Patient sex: F
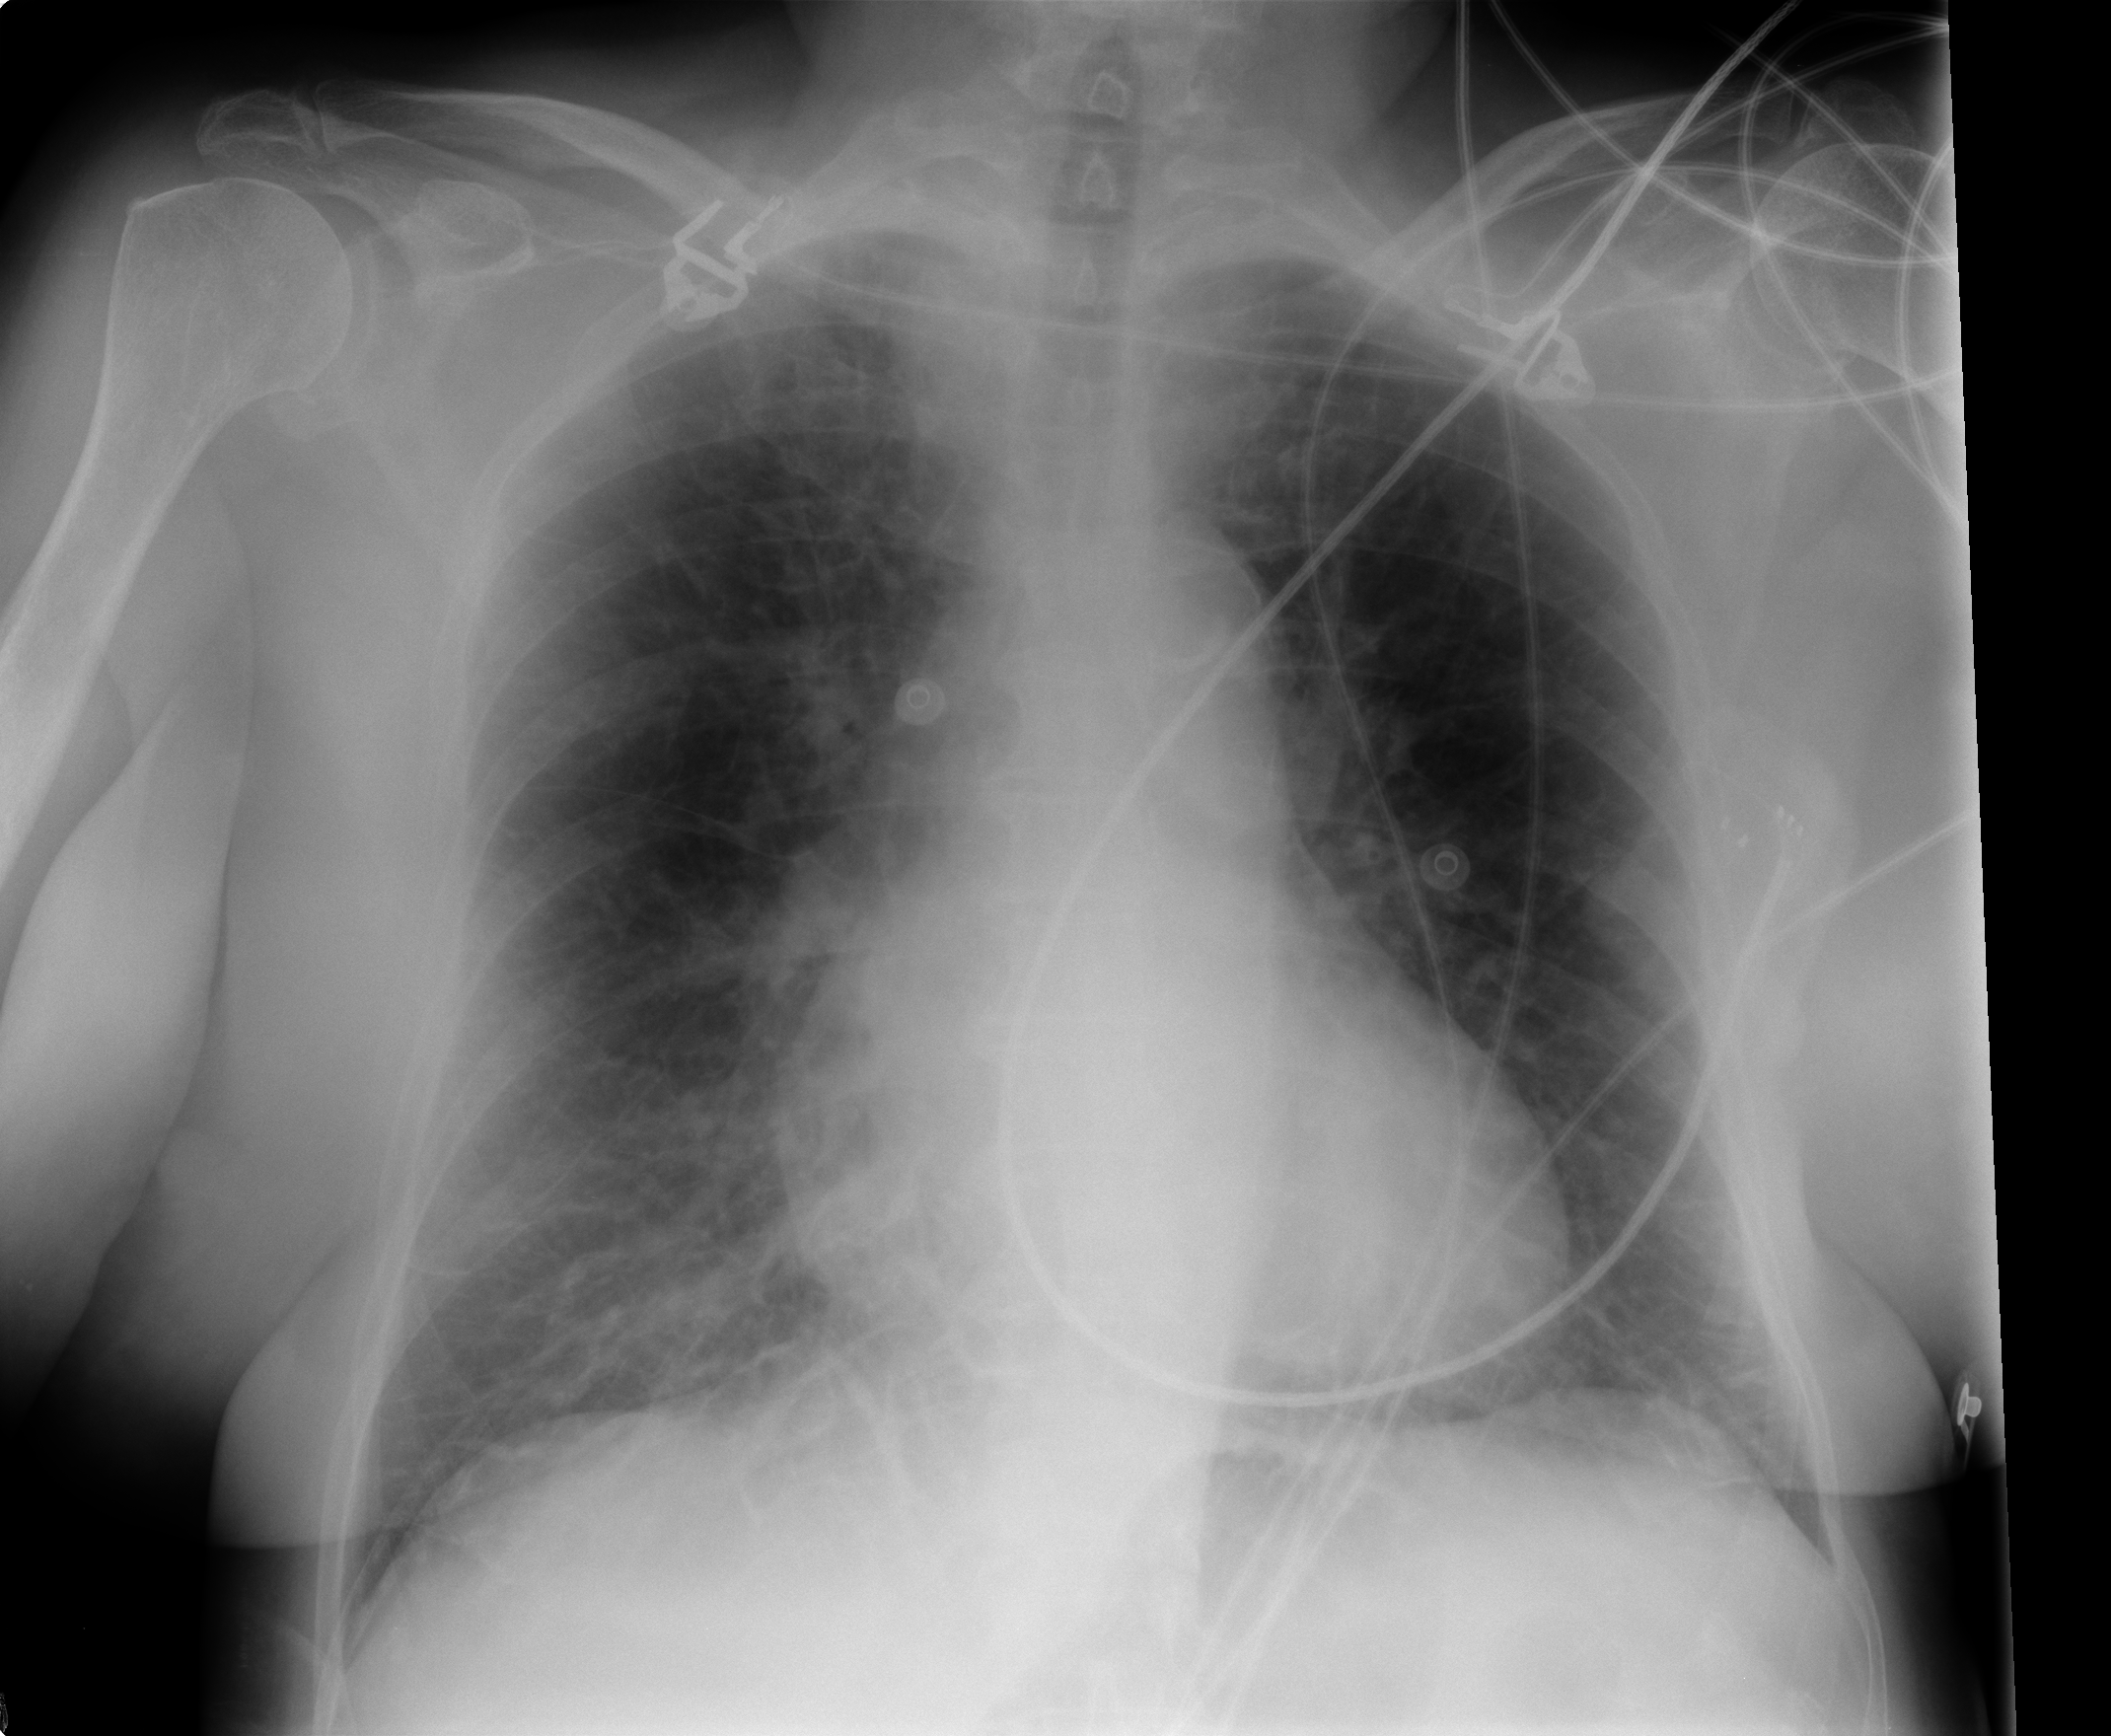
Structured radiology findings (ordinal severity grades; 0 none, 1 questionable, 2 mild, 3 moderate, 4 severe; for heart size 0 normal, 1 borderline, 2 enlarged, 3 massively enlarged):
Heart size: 1
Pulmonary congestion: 2
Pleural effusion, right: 0
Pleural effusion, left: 0
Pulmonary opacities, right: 1
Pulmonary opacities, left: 0
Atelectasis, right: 1
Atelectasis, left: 1